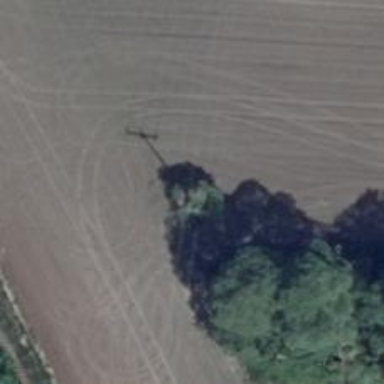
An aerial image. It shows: Power pole.